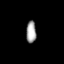
Tissue: lung
Cell type: Epithelial cells
Senescence score: 0.2156
Nuclear area (px): 216
Mean DAPI intensity: 162.028